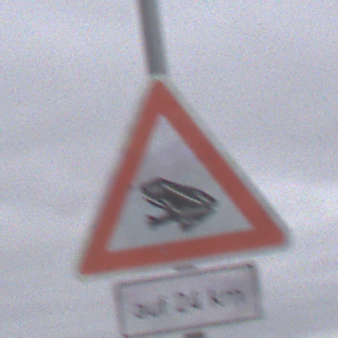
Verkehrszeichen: AmphibienwanderungRechts
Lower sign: LaengeEinerStrecke6
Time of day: Midday
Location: Outdoor (Nature)
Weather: Overcast
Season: NotSpecified
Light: Natural